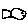
Label: fish